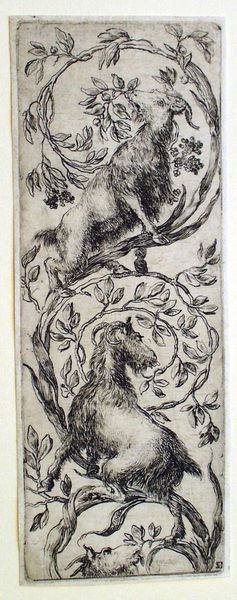
Titel: Ornamenti o grottesche
Künstler: Stefano della Bella
Standort: Karlsruhe
Institution: Staatliche Kunsthalle Karlsruhe
Schlagwörter: baum, blätter, gemälde, kopf, laub, weiß, äste, blumen, geschwungen, grau, köpfe, rücken, schwarz, zeichnung, blick, blüten, tier, tiere, hochformat, muster, ornament, wand, augen, band, barock, lang, rahmen, horn, signatur, ast, stamm, zweige, haare, drei, blatt, girlande, pflanze, pflanzen, kreis, pferd, rund, früchte, ranken, trauben, beine, fell, hufe, schwanz, schweif, bein, papier, zwei, ziegel, grafik, graphik, dekoration, essen, wein, bordüre, jugendstil, symmetrie, schmal, dekor, floral, ornamente, verzierung, lamm, schaf, buch, beeren, druck, druckgraphik, schwarz-weiß, druckgrafik, gewunden, radierung, stich, seite, illustration, entwurf, lorbeeren, gedreht, ranke, schnörkel, lesezeichen, geäst, maul, fressen, blattwerk, fabelwesen, hochkant, lianen, löwe, hörner, vegetabil, borde, ornamentik, kupferstich, bock, stiere, böcke, hammel, zeige, ziegenbock, ziege, spirale, klettern, steigen, ziegen, groteske, gemsen, lau, blattranken, widder, vierbeiner, steinbock, steinböcke, ziegenböcke, zecihnung, zoomorph, ringel, pflanzenornament, manieristisch, zierwerk, geißen, zottelig, 1560, geißbock, plattenrand, höner, schneckenform, rahmnung, löwe zeichnunh, i'llustration, blättwerk, lziege, ramken, zeigenböcke, ziegenbcok, bok, grotedke, schaml, naturmotive, blattspirale, wiederhohlung